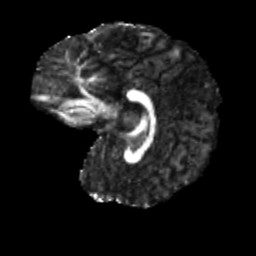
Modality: FA
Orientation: sagittal
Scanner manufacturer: siemens
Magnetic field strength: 3 T
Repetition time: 4 s
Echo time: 0.0594 s